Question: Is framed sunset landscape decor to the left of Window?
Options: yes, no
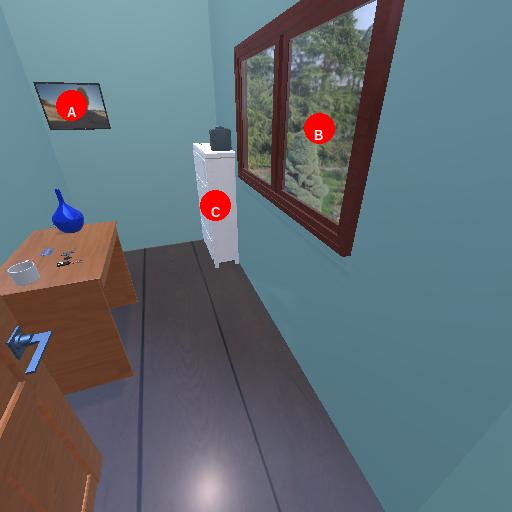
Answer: yes